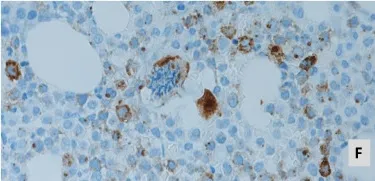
Evolution of bone marrow histology from 1994 to 2019. , staining positive for CALR together with a megakaryocyte.
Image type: pathology (immunostaining)